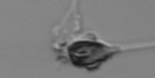
Label: Asterionellopsis_glacialis